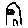
Label: house